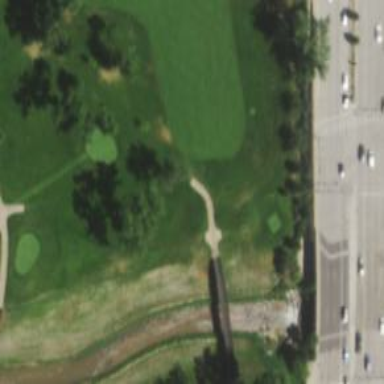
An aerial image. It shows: Well-maintained path specifically designed for golf carts.